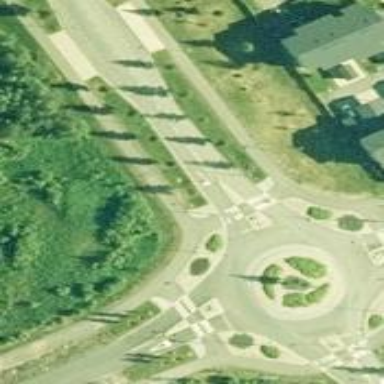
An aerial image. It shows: Marked road crossing.